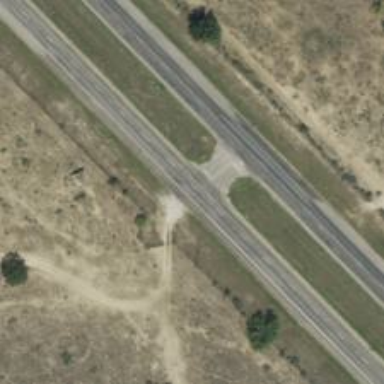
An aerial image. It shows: Trunk link highway.